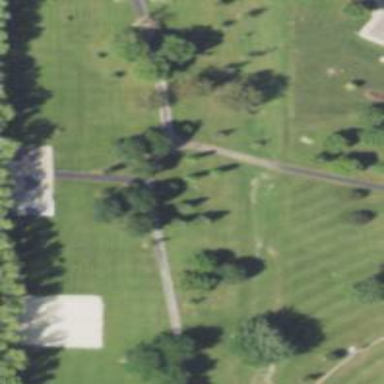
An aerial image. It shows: Disc golf hole.